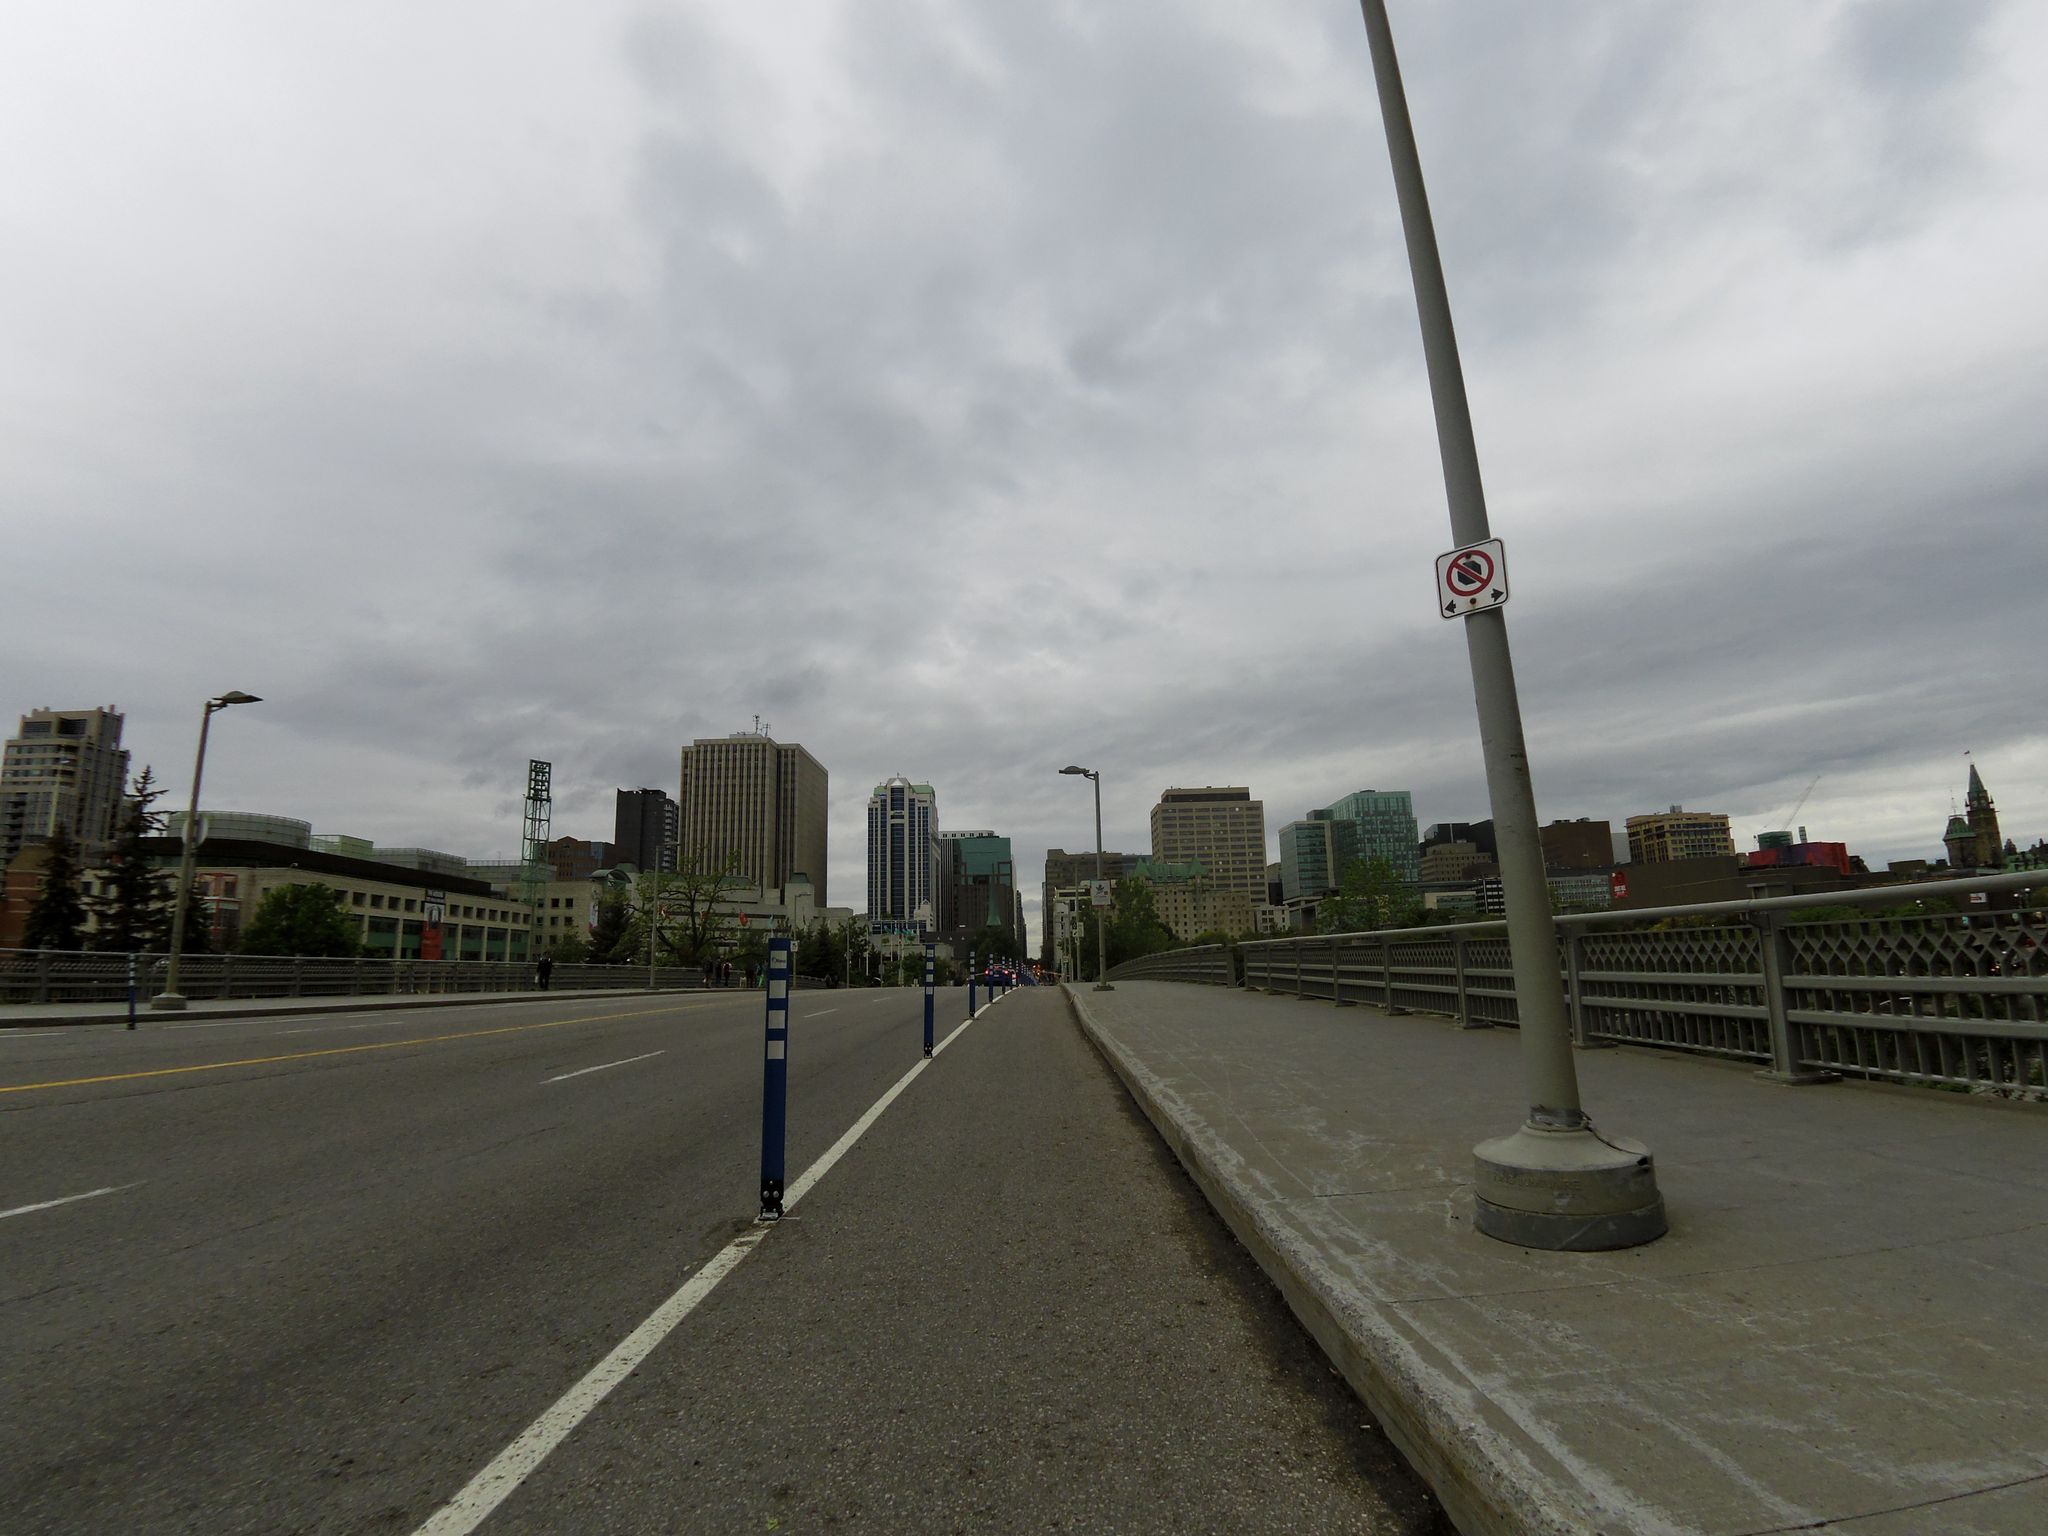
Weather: cloudy
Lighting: day
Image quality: good
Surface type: cycling surface
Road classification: footway
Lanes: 4, 5
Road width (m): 1.5
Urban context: urban centre
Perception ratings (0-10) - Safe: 4.24, Lively: 1.31, Beautiful: 2.5, Boring: 5.99, Depressing: 9.17, Wealthy: 2.03